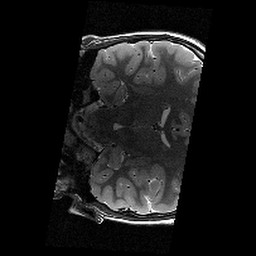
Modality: T2w
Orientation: coronal
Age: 11
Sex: male
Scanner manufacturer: siemens
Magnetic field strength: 3 T
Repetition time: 9.23 s
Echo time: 0.067 s